Question: I've just started learning to develop blackberry apps and I've hit a bit of a snag. I'm unsure how I could move around a background image that is large than the field/manager it is being applied to. Here's an image to illustrate what I mean:

So far I have tried adding a to a inside a thinking I would be able to set the size of the absolute manager and just move the bitmapfield around inside it. That isn't the case, the manage just takes the size of the content inside it :(
I come from a frontend web dev background so what I'm looking for is something that behaves similar to the 'background-position' attribute in css or some sort of image mask.
Thanks in advance!
This is a code sample of where I have got to. I now have a custom sized manager that displays a chunk of a larger BitmapField. I just need a way to move that BitmapField around.
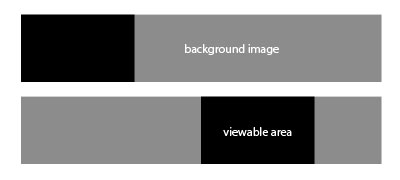
Answer: Rather than adding it as a Field, just store a reference to it somewhere in your Manager and then paint it yourself. Here's an untested example:
'''
public class MyManager extends VerticalFieldManager() {
Bitmap _bg;
public MyManager() {
_bg = Bitmap.getBitmapResource("img.jpg");
}
protected void paint(Graphics graphics) {
graphics.drawBitmap(x_offset, y_offset, _bg.getWidth(), _bg.getHeight(), _bg, 0, 0);
super.paint(graphics);
}
}
'''
Now you can just set x_offset and y_offset to whatever you want and it'll be shifted. If you need to mess with the size of the Manager to fit the Bitmap, add:
'''
protected void sublayout(int width, int height) {
super.sublayout(width, height);
setExtent(Math.min(width, Math.max(getWidth(), _bg.getWidth())), Math.min(height, Math.max(getHeight(), _bg.getHeight()));
}
'''
Hope this helps!